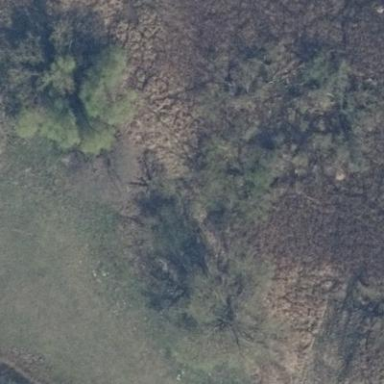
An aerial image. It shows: Patch of scrub vegetation.